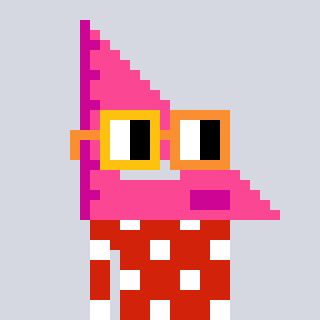
a pixel art character with square yellow and orange glasses, a squadron ruler-shaped head and a red-colored body on a cool background